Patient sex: F
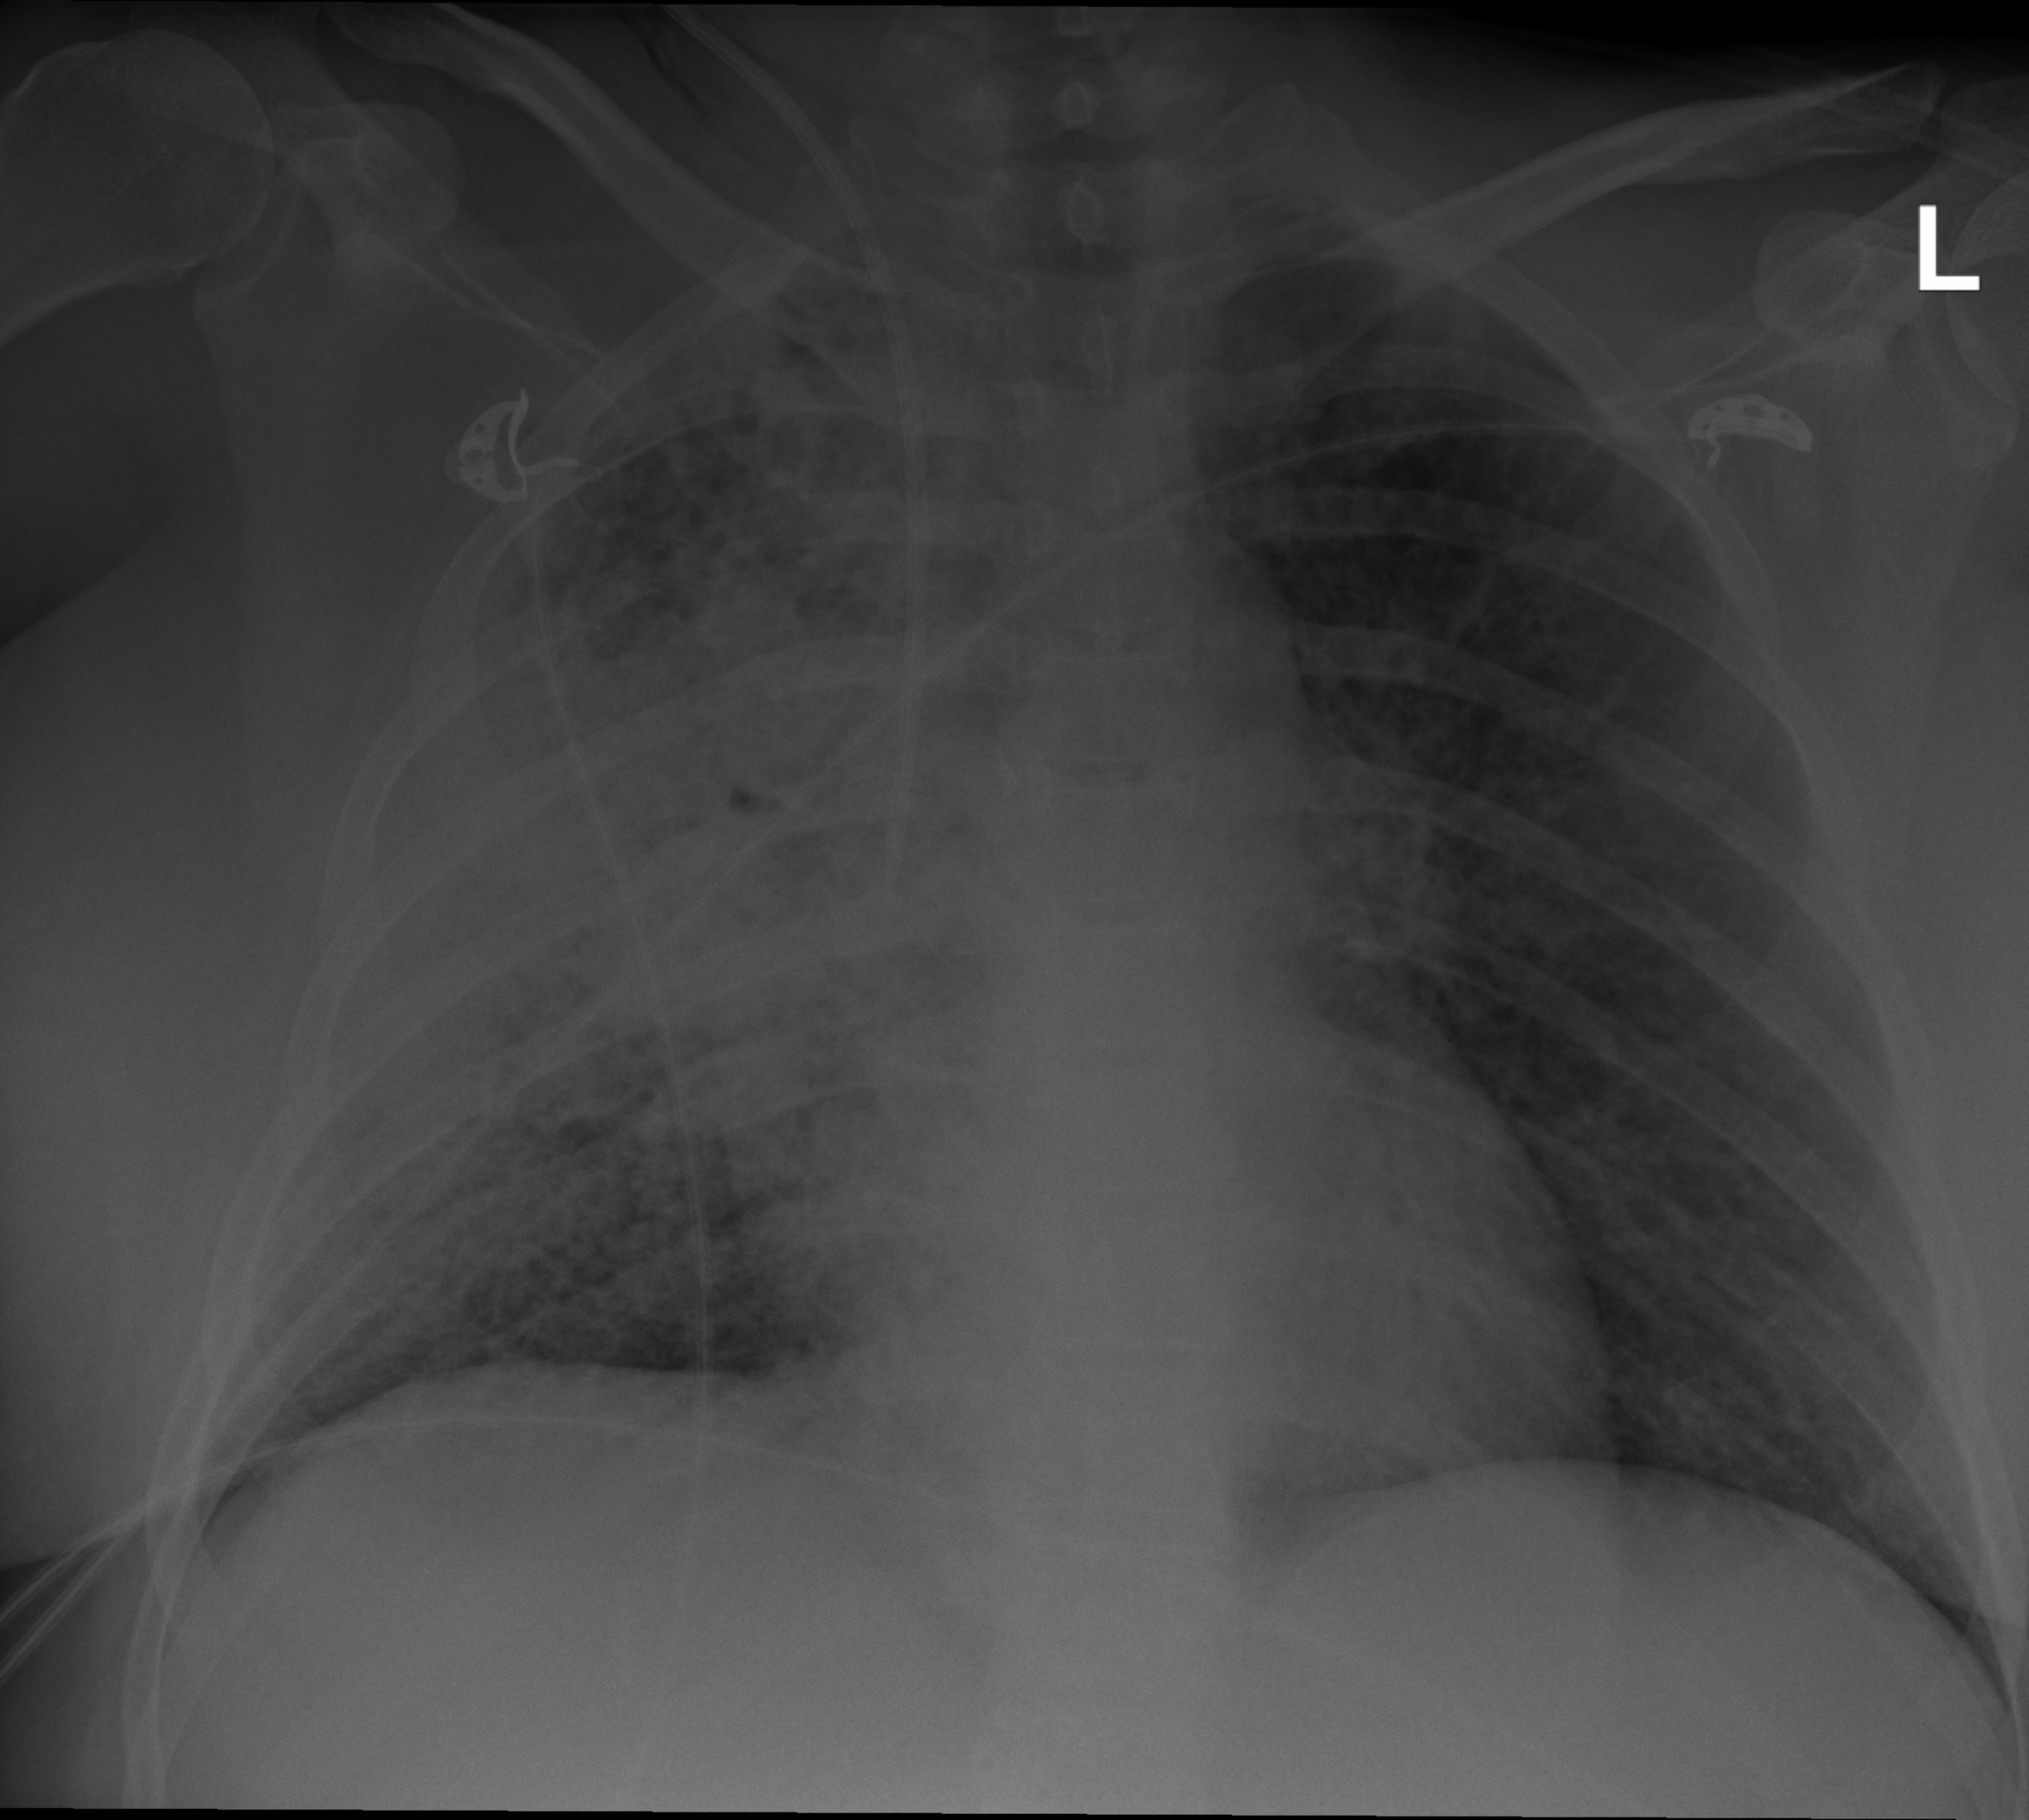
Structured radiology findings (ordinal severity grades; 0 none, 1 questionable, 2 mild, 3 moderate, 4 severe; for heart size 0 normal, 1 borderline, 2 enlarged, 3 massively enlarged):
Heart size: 0
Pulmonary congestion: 0
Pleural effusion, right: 0
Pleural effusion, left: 0
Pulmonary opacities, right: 3
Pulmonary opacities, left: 0
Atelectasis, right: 3
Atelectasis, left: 0